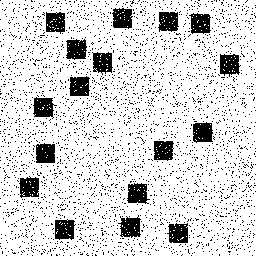
Squares: 17
Triangles: 0
Stars: 0
Total shapes: 17